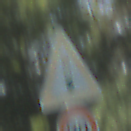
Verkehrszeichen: Lichtzeichenanlage
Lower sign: Geschwindigkeit70
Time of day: Midday
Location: Outdoor (Nature)
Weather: Clear
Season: NotSpecified
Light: Natural